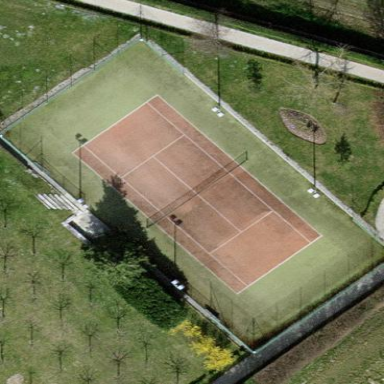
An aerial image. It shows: Tennis court in leisure pitch.